Field crop: maize
Growth stage: 1
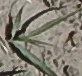
Species: sorghum